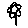
Label: flower